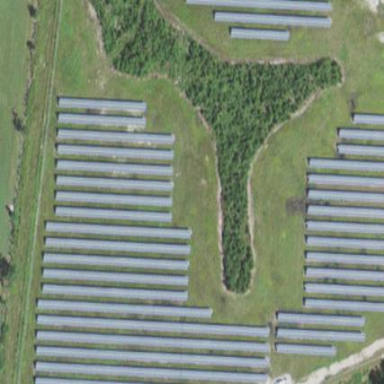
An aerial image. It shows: Solar photovoltaic power plant surrounded by fence.